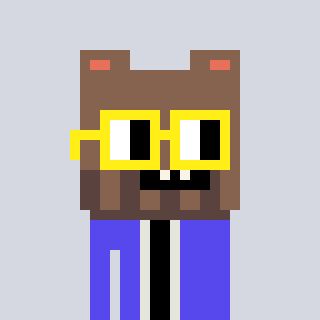
a pixel art character with square yellow glasses, a bear-shaped head and a computerblue-colored body on a cool background